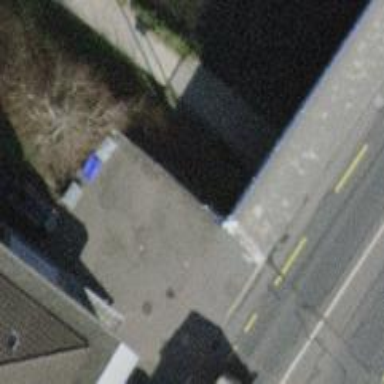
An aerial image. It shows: Sidewalk bridge over footway road.